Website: crate-barrel
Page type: billing-address
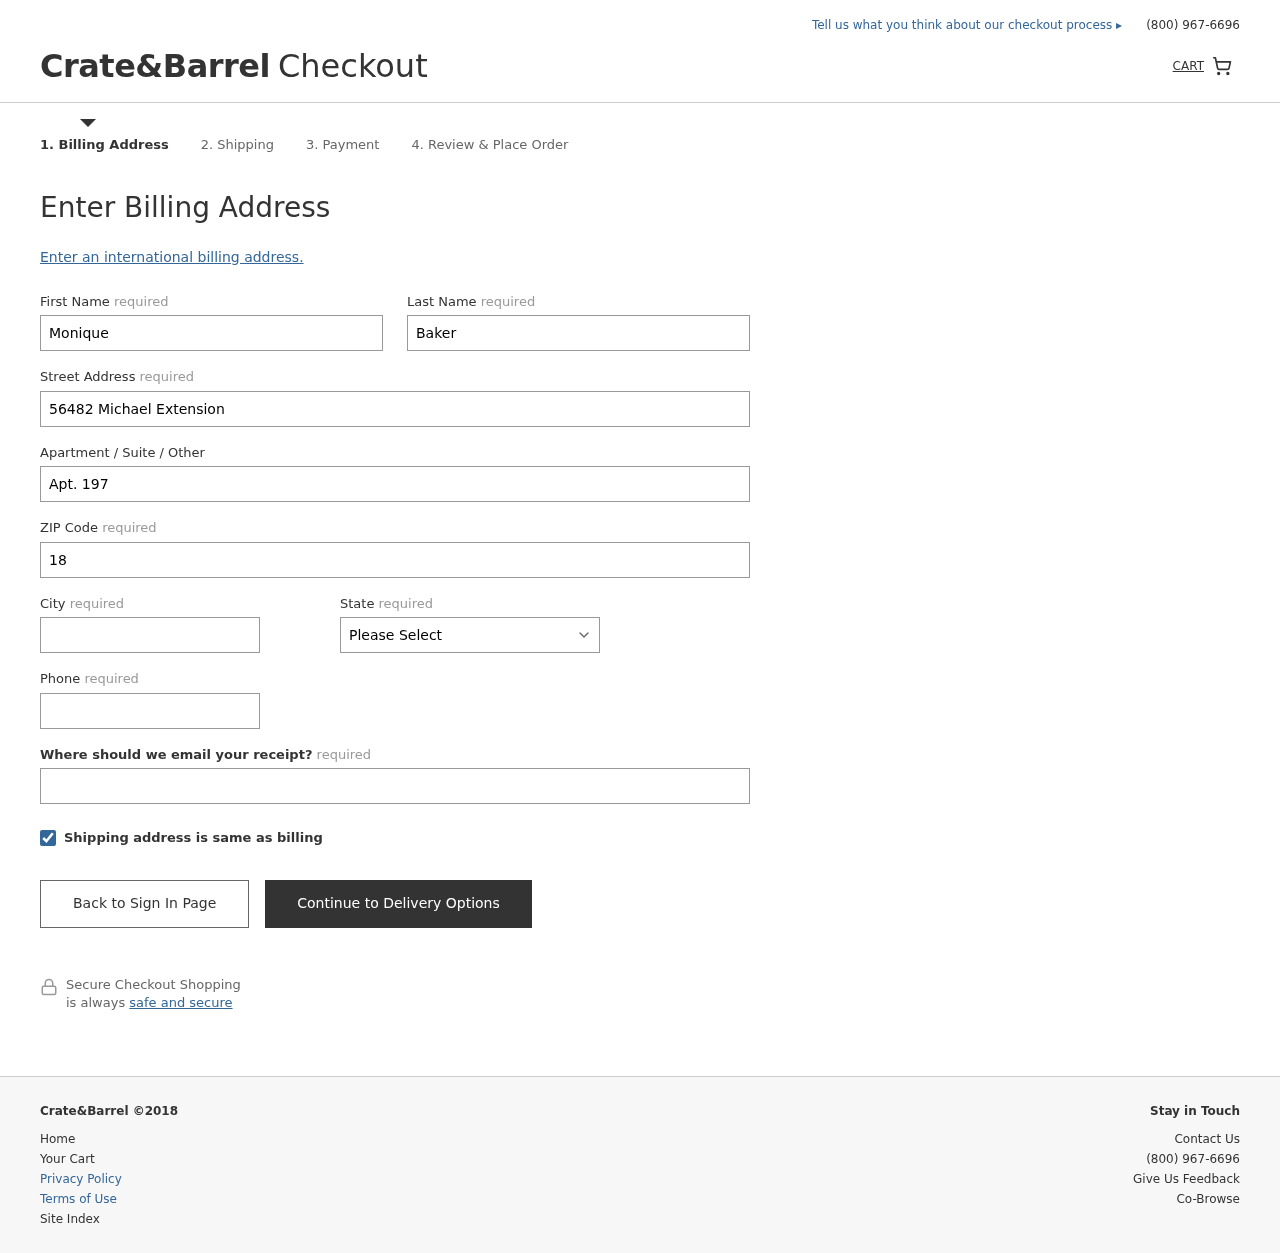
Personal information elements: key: PII_STATE
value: Wyoming
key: PII_FIRSTNAME
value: Monique
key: PII_LASTNAME
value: Baker
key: PII_STREET
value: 56482 Michael Extension
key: PII_STREET2
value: Apt. 197
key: PII_POSTCODE
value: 18788
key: PII_CITY
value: Darinview
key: PII_PHONE
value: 2193453129
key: PII_EMAIL
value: monique_baker@gmail.com